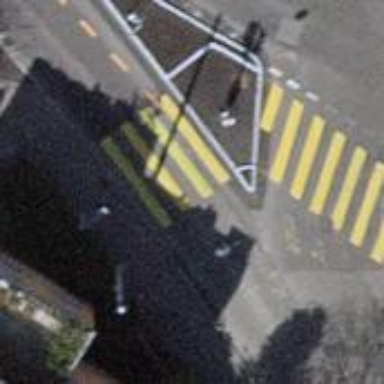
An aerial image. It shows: Zebra crossing with traffic signals.